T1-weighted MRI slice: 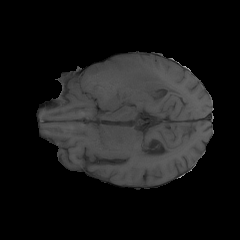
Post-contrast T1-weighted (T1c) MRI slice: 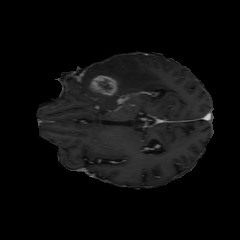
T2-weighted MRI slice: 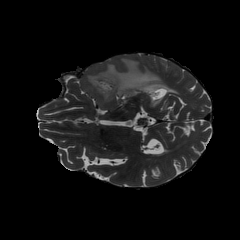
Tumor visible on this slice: yes